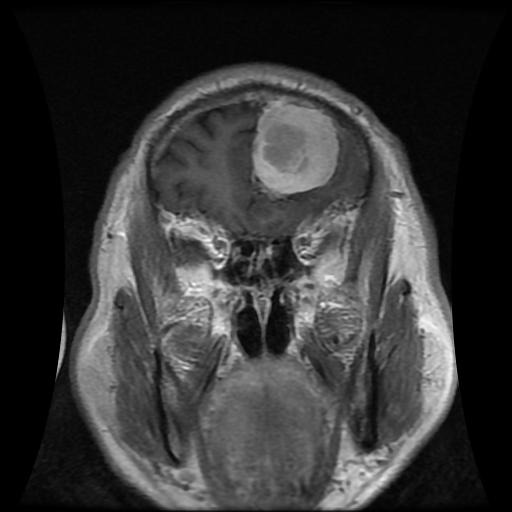
Label: meningioma